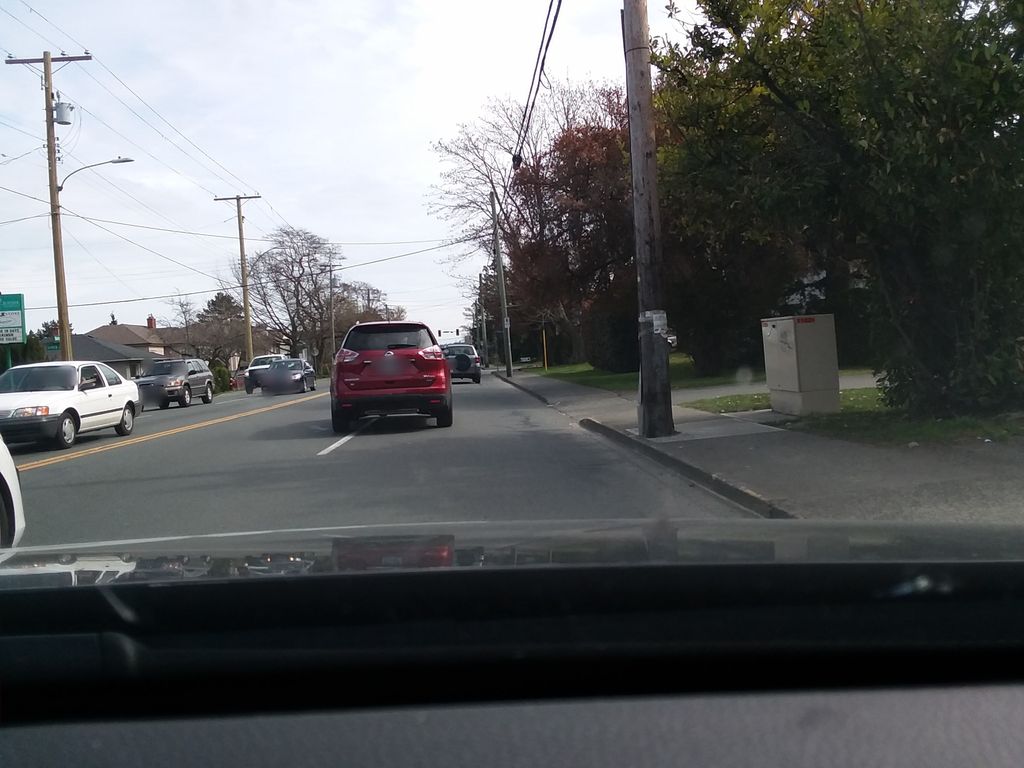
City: victoria